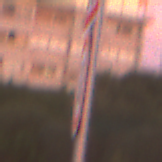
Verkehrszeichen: Geschwindigkeit30
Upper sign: Bahnuebergang
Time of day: SunriseSunset
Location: Outdoor (Urban)
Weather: PartlyCloudy
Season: NotSpecified
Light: Natural